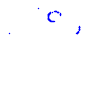
Particle: kaon